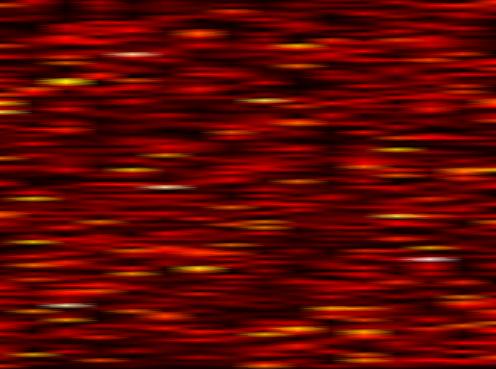
Label: FBMC